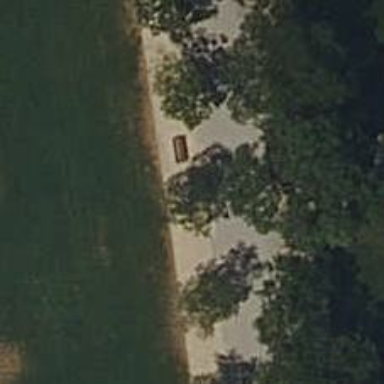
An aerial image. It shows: Bench for seating.